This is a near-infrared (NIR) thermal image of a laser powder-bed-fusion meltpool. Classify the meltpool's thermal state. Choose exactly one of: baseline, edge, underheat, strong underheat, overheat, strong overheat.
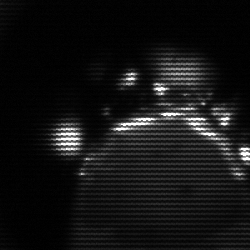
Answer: baseline